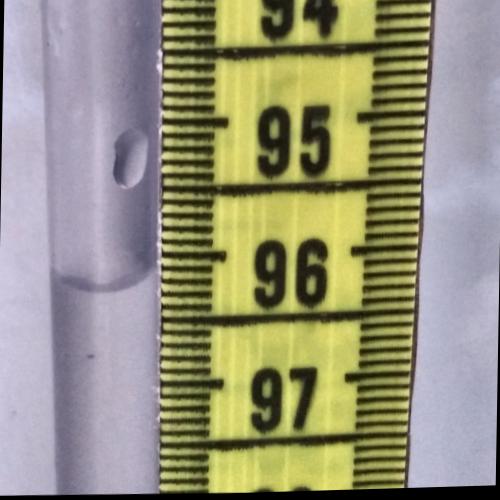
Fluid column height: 96.3 cm